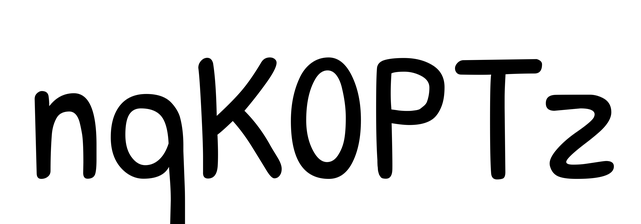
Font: PatrickHand-Regular